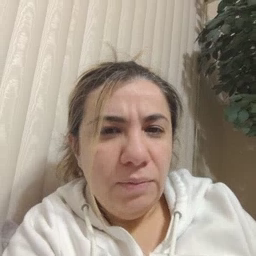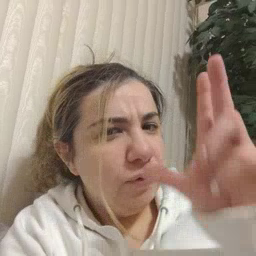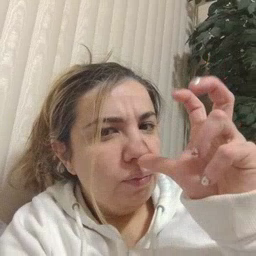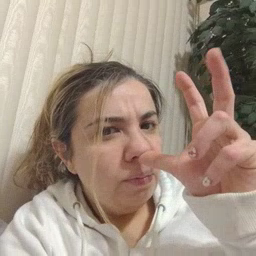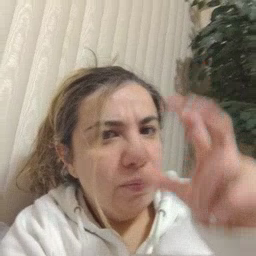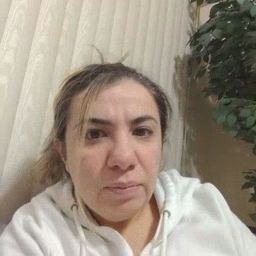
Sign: bug